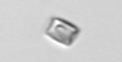
Label: Bacillariophyceae_morphotype1